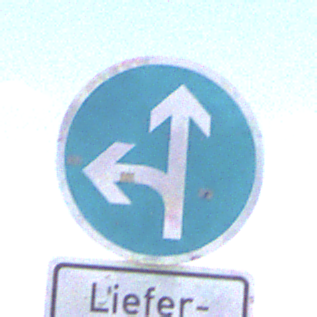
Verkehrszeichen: VorgeschriebeneFahrtrichtungGeradeausOderLinks
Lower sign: BesondereFahrzeugeUndTransportgueter5
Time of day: Midday
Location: Outdoor (Nature)
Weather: PartlyCloudy
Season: NotSpecified
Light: Natural